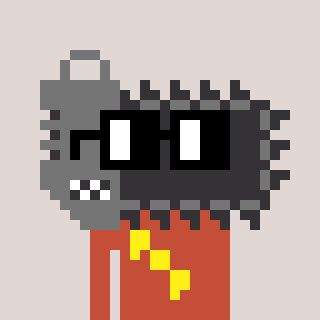
a pixel art character with square black glasses, a chainsaw-shaped head and a rust-colored body on a warm background